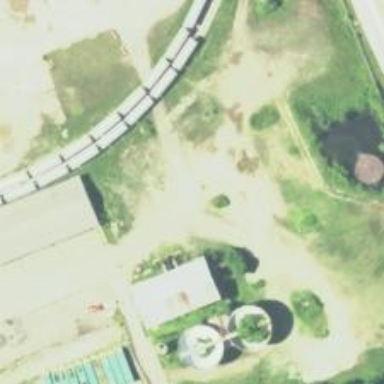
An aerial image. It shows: Abandoned railway spur.